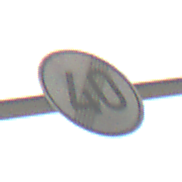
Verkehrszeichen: EndeGeschwindigkeit40
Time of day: MorningAfternoon
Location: Outdoor (Suburban)
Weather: Clear
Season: NotSpecified
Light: Natural